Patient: sex F, age 31
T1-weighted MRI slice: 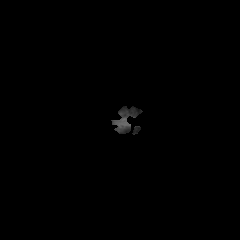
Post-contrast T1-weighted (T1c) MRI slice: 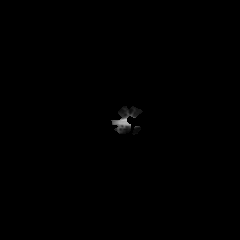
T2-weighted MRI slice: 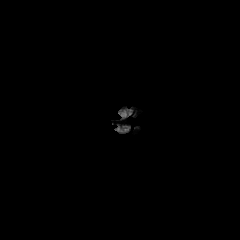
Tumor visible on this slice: no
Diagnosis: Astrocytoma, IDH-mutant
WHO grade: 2